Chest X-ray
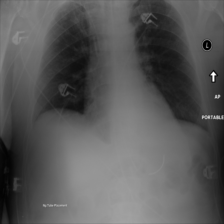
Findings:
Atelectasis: negative
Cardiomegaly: negative
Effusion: negative
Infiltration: negative
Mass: negative
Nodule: negative
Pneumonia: negative
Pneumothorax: negative
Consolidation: negative
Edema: negative
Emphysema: negative
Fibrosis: negative
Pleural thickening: negative
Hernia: negative